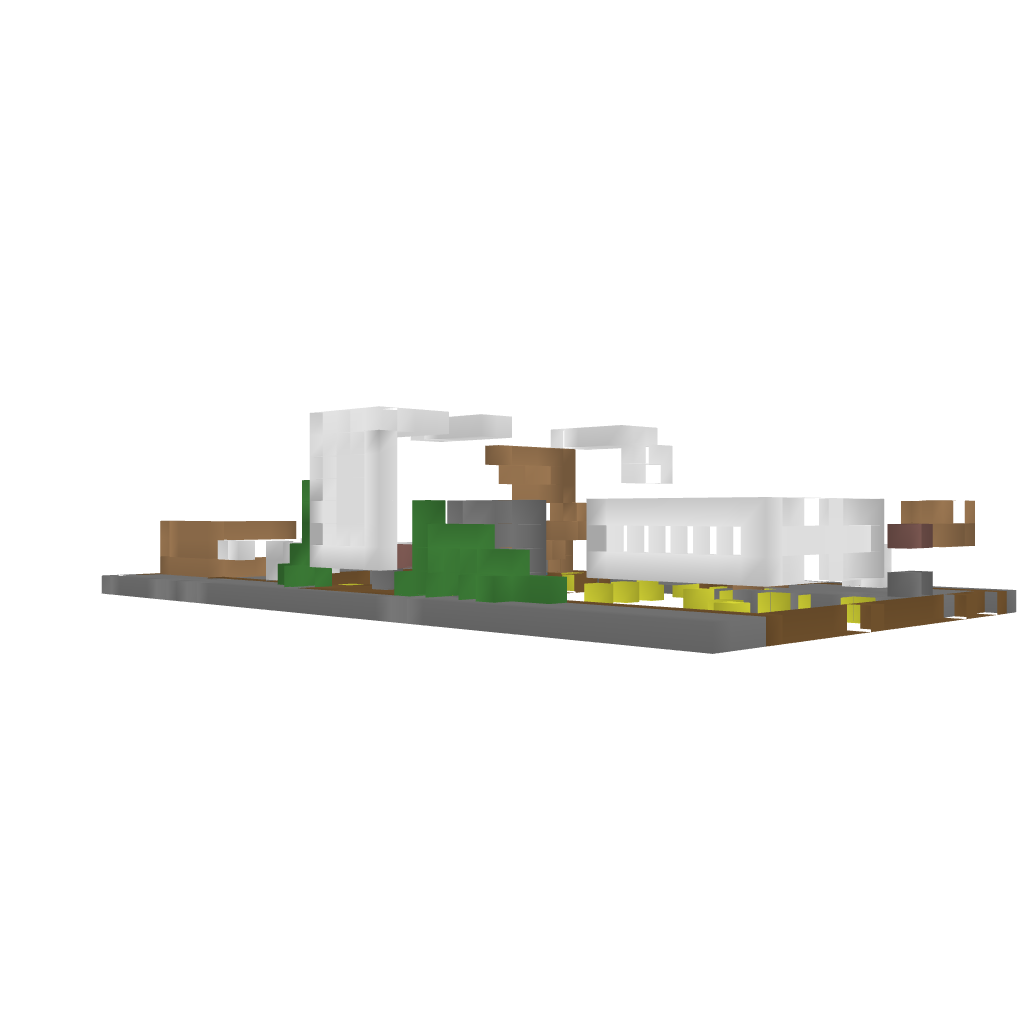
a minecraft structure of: modern house bad low quality